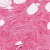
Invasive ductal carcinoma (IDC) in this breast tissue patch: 0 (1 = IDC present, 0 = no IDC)